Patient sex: M
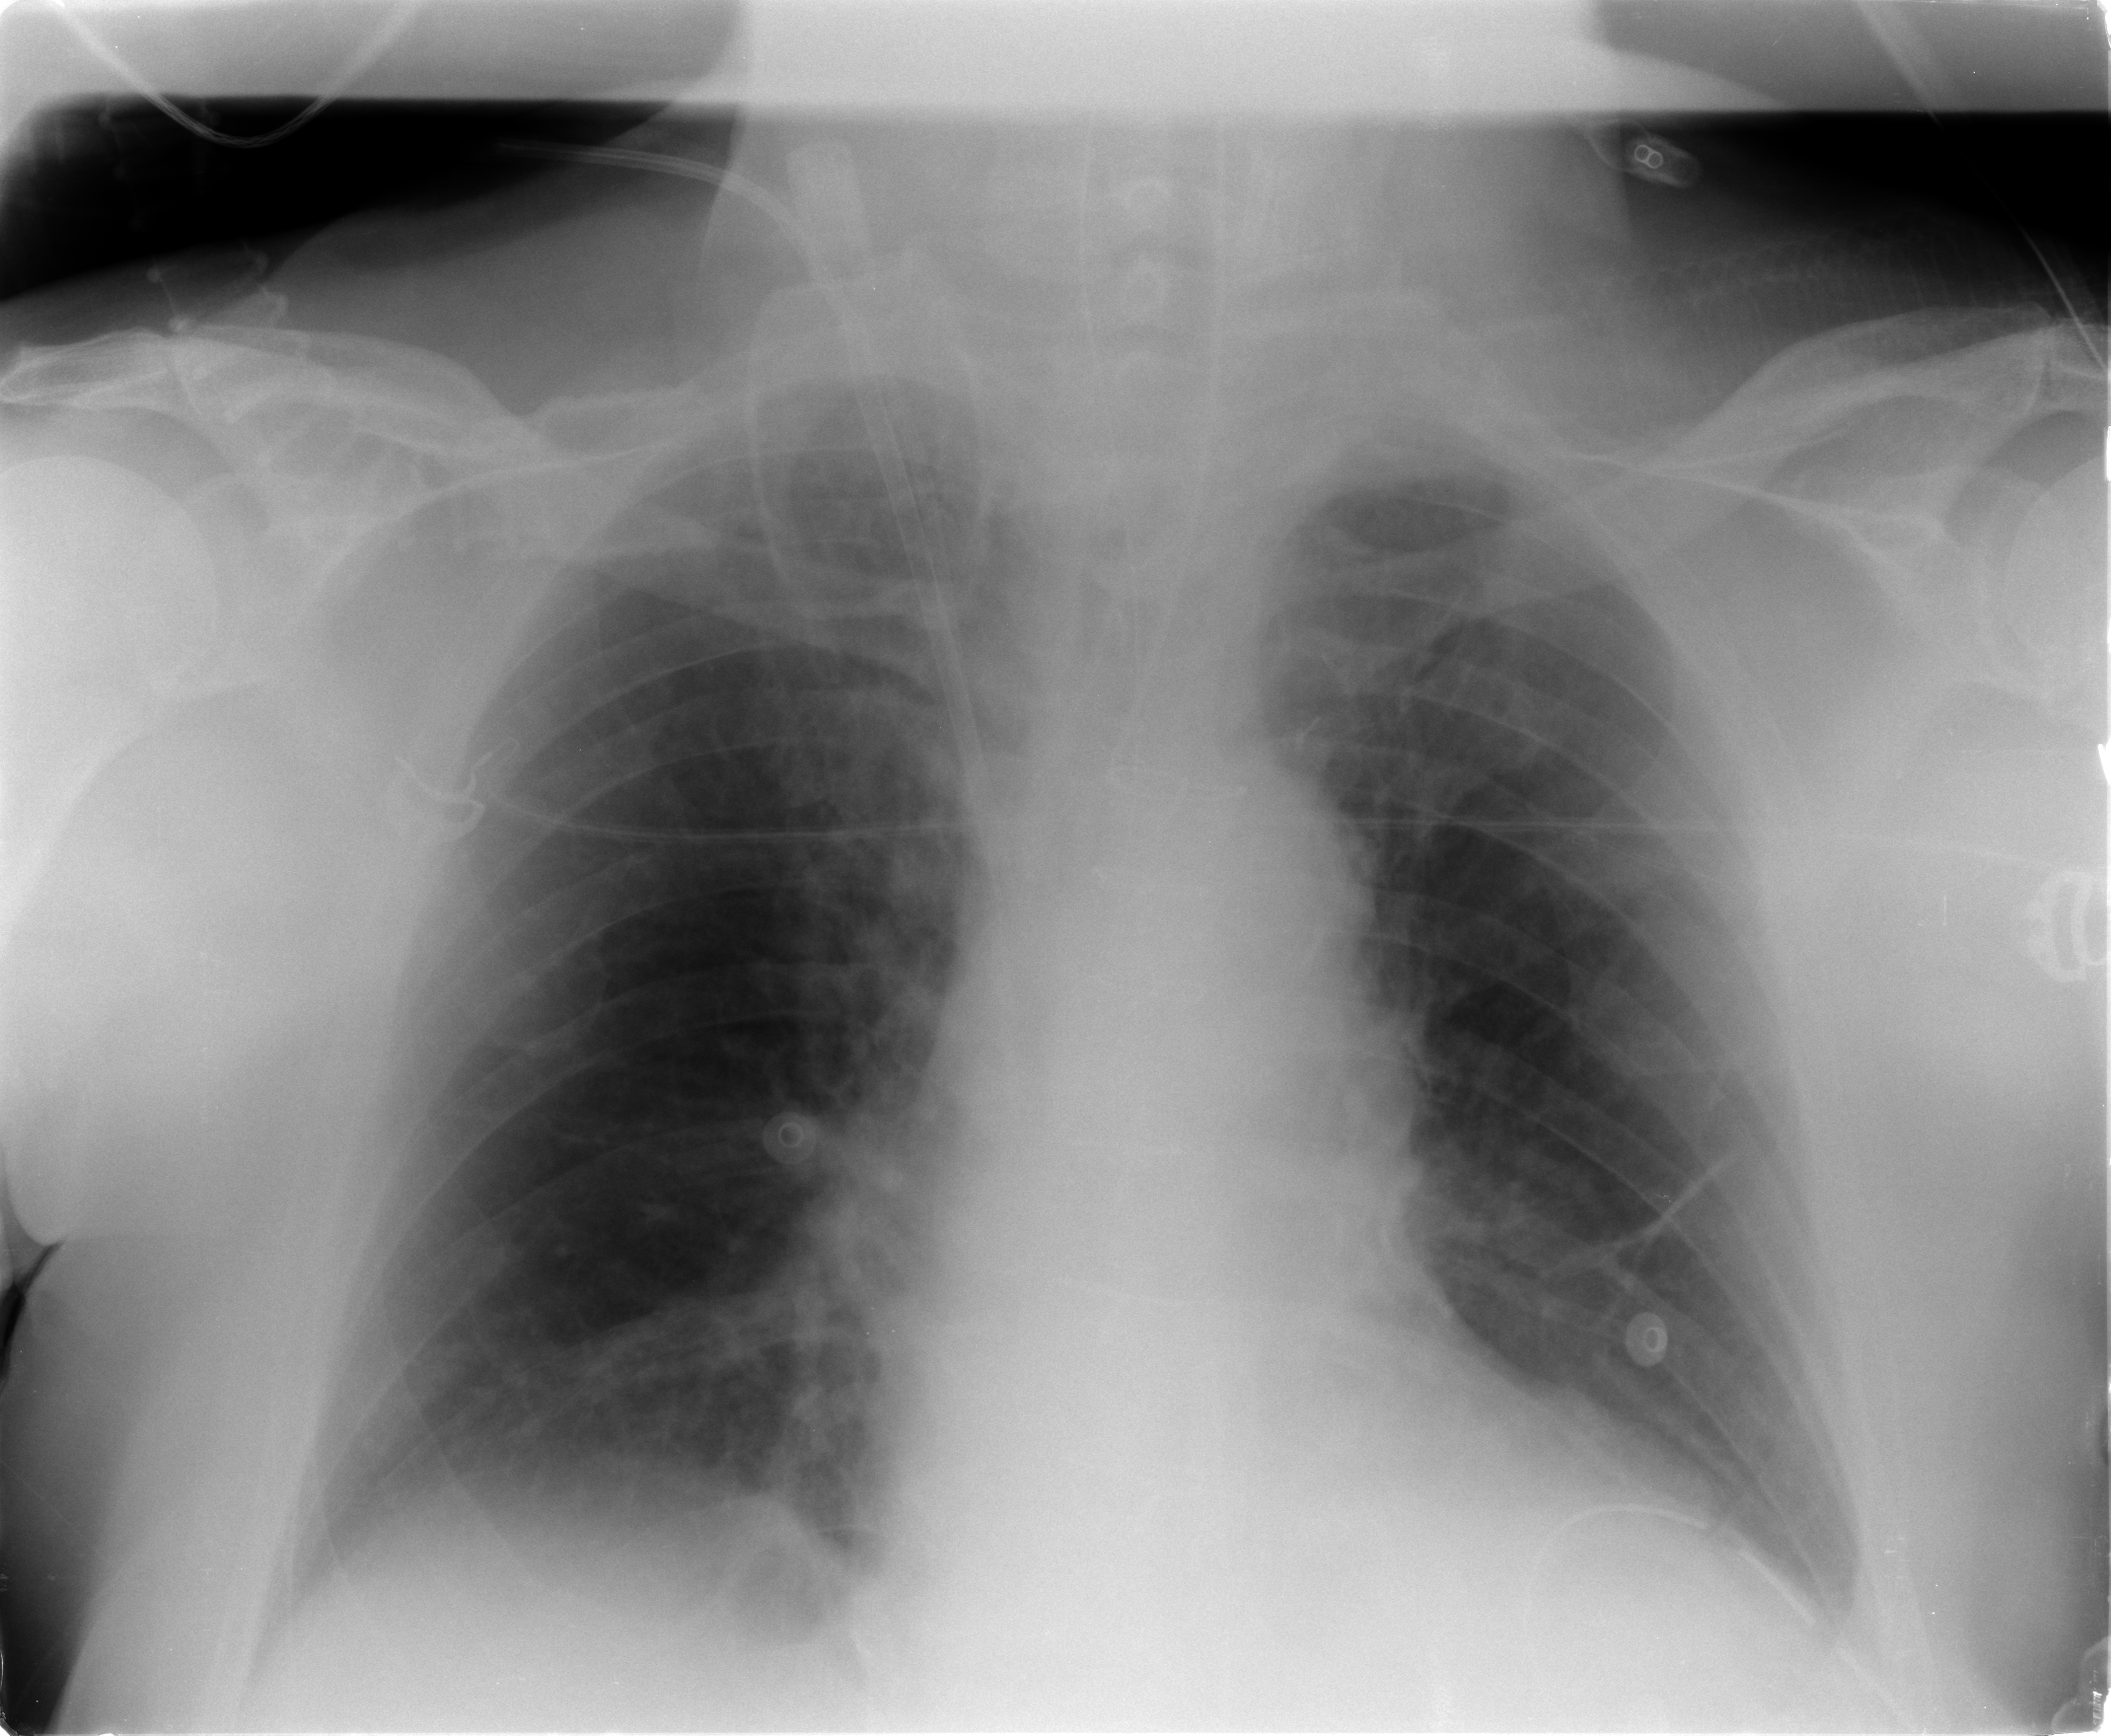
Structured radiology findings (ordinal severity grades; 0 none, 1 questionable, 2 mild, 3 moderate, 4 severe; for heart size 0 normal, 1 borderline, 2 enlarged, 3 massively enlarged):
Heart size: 0
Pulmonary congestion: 2
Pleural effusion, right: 0
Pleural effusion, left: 0
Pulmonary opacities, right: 0
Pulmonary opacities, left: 0
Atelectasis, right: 0
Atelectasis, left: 0